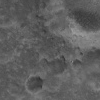
Atmospheric dust classification: not_dusty